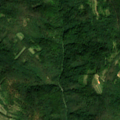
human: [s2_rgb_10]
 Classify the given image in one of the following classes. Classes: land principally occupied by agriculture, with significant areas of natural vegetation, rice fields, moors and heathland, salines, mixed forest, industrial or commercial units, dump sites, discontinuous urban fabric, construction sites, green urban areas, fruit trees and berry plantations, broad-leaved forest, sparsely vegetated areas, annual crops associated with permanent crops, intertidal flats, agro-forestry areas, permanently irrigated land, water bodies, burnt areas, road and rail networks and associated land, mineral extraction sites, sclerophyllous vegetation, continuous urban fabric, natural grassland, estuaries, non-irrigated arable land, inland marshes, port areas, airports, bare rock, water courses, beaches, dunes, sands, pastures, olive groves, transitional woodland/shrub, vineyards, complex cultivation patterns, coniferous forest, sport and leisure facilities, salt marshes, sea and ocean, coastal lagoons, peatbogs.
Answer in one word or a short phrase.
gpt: land principally occupied by agriculture, with significant areas of natural vegetation, broad-leaved forest, transitional woodland/shrub